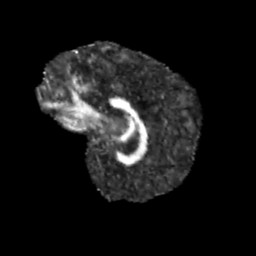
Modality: FA
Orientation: sagittal
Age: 12
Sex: male
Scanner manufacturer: siemens
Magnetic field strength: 3 T
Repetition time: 3.8 s
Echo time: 0.07 s